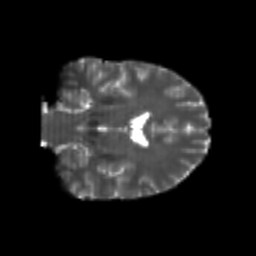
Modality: T2w
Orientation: coronal
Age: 24
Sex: male
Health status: healthy
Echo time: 0.074 s